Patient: sex F, age 26
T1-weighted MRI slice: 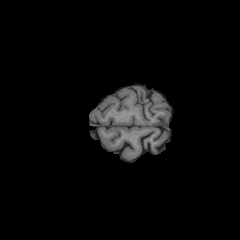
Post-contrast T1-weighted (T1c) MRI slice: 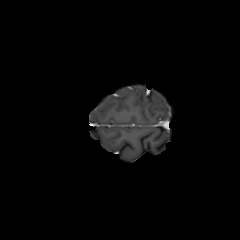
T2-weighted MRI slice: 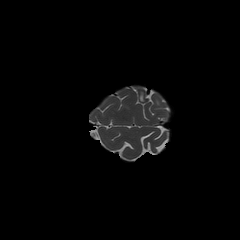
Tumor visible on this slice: yes
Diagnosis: Glioblastoma, IDH-wildtype
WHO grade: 4